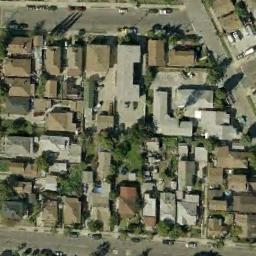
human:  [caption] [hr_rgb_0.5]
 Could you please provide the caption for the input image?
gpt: In densely populated areas there are many roads and neatly arranged houses and trees as well as large lawns and many vehicles .

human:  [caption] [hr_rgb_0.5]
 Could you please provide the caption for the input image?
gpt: There is a straight road in the middle of the house .

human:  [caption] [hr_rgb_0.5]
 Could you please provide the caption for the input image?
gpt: The dense residential is next to the road with some cars .

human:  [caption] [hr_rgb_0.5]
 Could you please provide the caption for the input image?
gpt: A dense residential area with lots of houses next to each other is surrounded by some roads .

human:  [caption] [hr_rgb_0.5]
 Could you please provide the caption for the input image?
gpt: There are many brown and gray buildings on dense residential area .